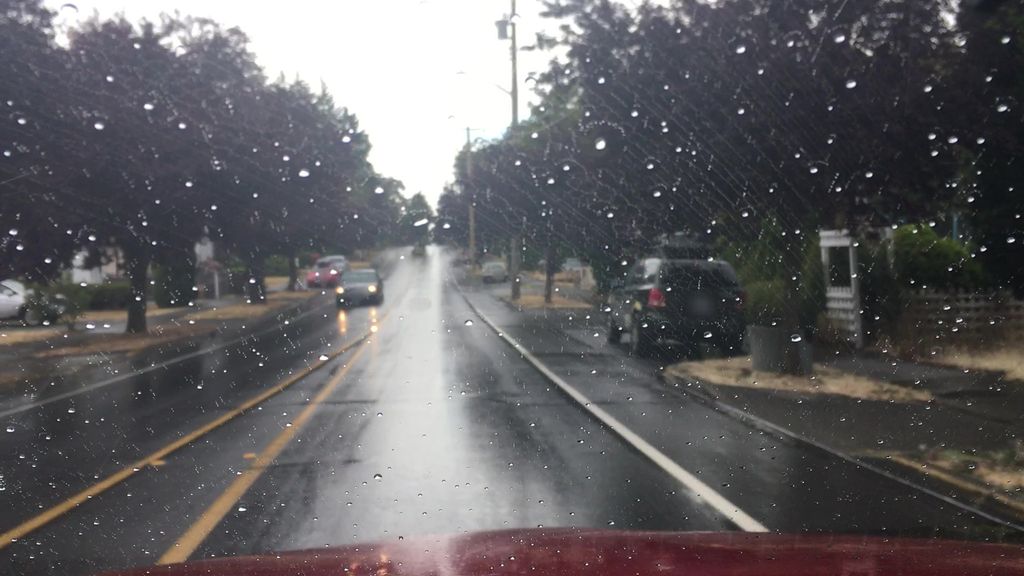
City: victoria